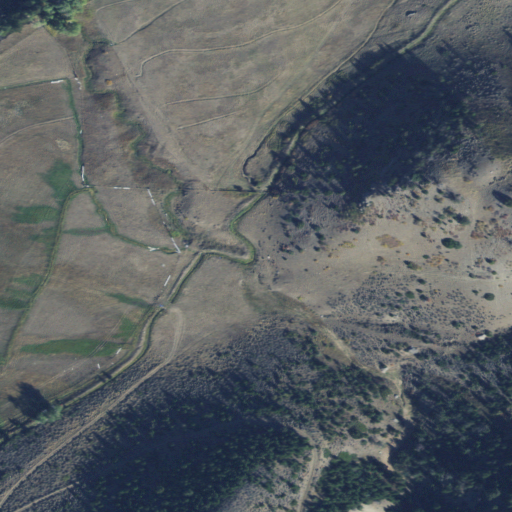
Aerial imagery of valley in Montana named Miles Gulch containing shrub, grassland, evergreen forest, pasture, and open water